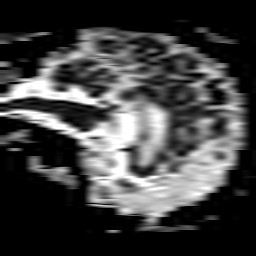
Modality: ADC
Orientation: sagittal
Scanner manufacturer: philips
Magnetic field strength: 3 T
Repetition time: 4.313 s
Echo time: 0.06069 s